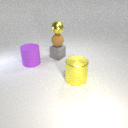
small brown rubber sphere above small gray rubber cube